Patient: sex F, age 83
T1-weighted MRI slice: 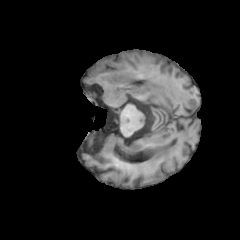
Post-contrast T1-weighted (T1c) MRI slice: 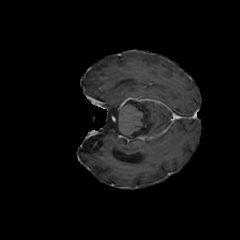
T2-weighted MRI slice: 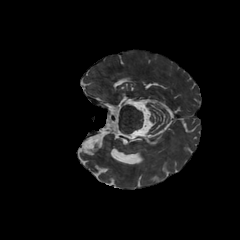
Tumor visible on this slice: yes
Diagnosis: Glioblastoma, IDH-wildtype
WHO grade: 4